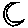
Label: moon